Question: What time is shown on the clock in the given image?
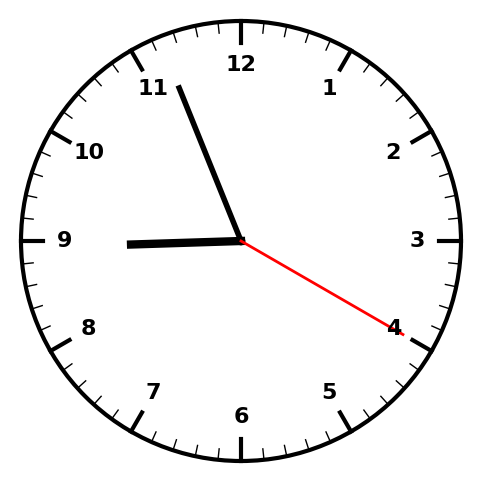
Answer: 08:56:20